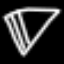
Label: diamond